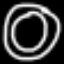
Label: donut